Interaction volume radius: 10 \u00c5
Interaction volume height: 10 \u00c5
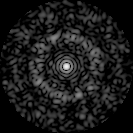
Disorder parameter: 0.8356